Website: lowes
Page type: billing-address
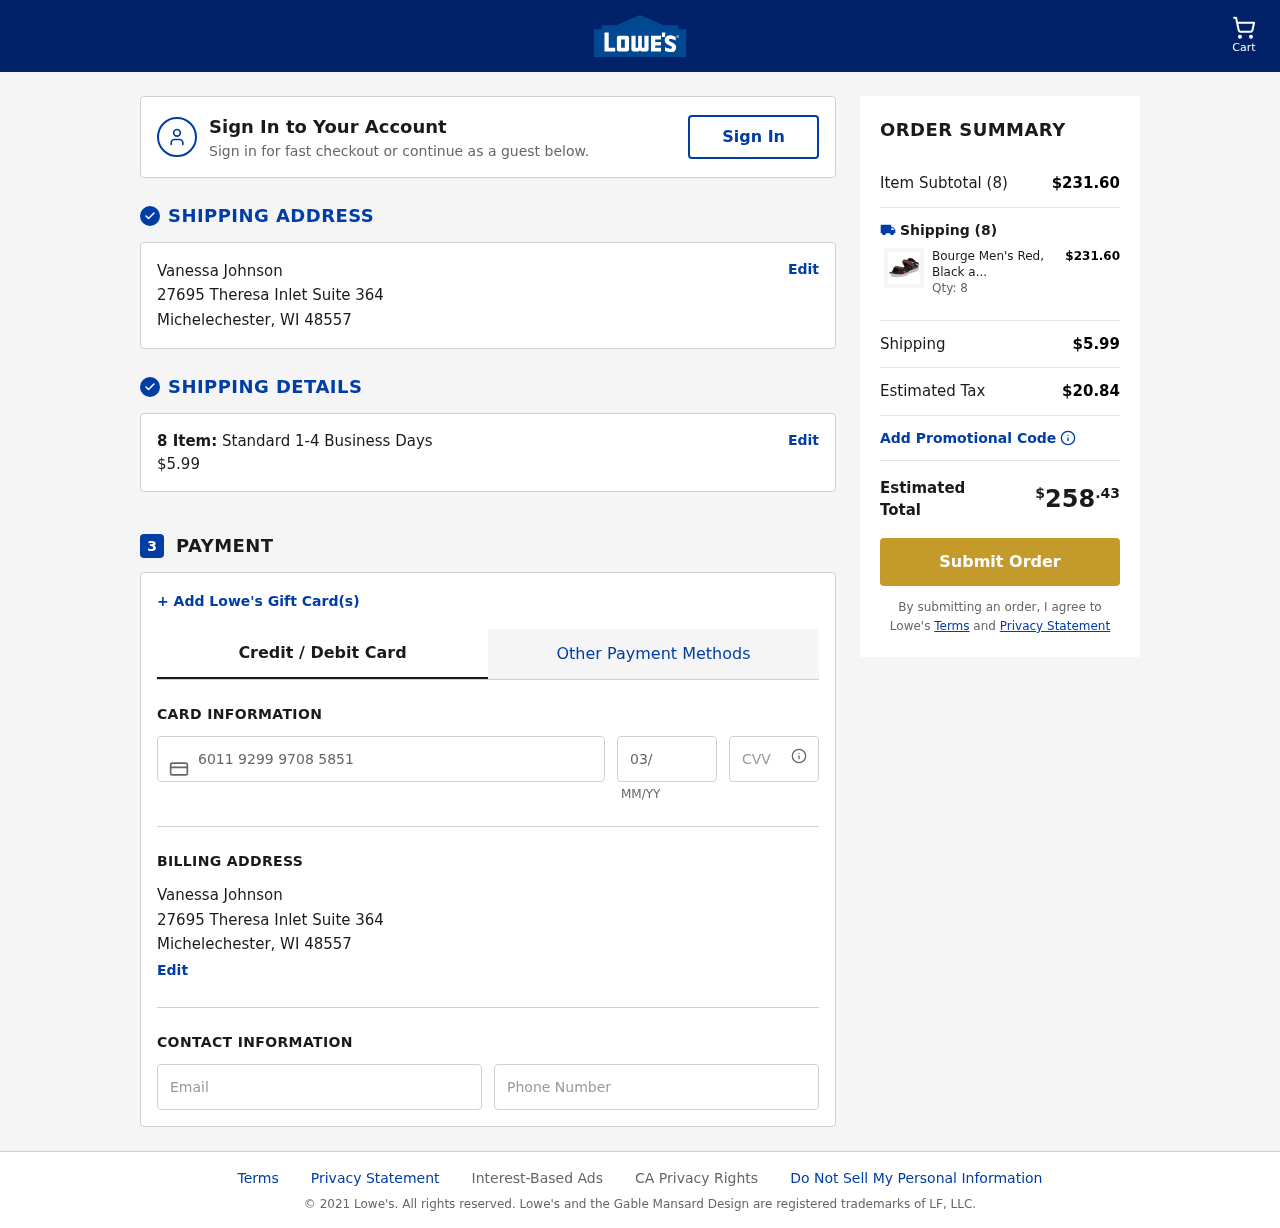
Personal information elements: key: PII_CARD_CVV
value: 204
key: PII_CARD_EXPIRY
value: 03/27
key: PII_CARD_NUMBER
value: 6011 9299 9708 5851
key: PII_CITY
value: Michelechester
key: PII_EMAIL
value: vjohnson@hotmail.com
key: PII_FULLNAME
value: Vanessa Johnson
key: PII_PHONE
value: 8757513582
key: PII_POSTCODE
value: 48557
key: PII_STATE_ABBR
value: WI
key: PII_STREET
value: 27695 Theresa Inlet Suite 364
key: PII_FULLNAME2
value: Vanessa Johnson
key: PII_CITY2
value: Michelechester
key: PII_STATE_ABBR2
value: WI
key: PII_POSTCODE_FULL
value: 48557
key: PII_POSTCODE_NUMERIC
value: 48557
Product elements: key: PRODUCT1_NAME
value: Bourge Men's Red, Black and Grey Floaters-7 UK (41 EU) (8 US) (Grada-32)
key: PRODUCT1_PRICE
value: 28.95
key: PRODUCT1_QUANTITY
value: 8
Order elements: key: ORDER_NUM_ITEMS
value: Cart
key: ORDER_NUM_ITEMS
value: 8 Item:
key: ORDER_NUM_ITEMS
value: Item Subtotal (8)
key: ORDER_SHIPPING_COST
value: $5.99
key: ORDER_SUBTOTAL
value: $231.60
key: ORDER_TAX
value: $20.84
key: ORDER_TOTAL
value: $258.43